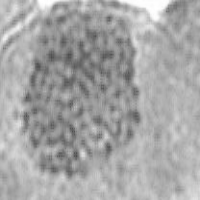
Label: prophase